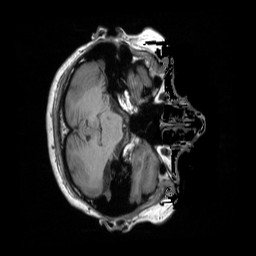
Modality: T1w
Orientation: axial
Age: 54
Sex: female
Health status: ill
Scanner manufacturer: siemens
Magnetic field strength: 3 T
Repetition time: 1.9 s
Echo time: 0.00247 s